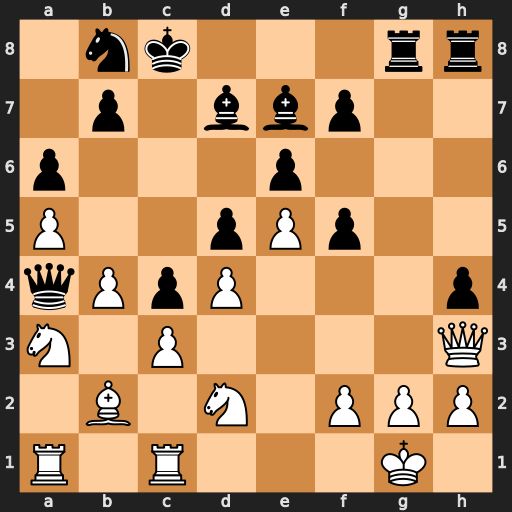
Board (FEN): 1nk3rr/1p1bbp2/p3p3/P2pPp2/qPpP3p/N1P4Q/1B1N1PPP/R1R3K1
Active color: w
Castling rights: -
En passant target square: -
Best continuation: Naxc4 dxc4 Rxa4